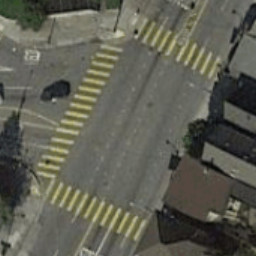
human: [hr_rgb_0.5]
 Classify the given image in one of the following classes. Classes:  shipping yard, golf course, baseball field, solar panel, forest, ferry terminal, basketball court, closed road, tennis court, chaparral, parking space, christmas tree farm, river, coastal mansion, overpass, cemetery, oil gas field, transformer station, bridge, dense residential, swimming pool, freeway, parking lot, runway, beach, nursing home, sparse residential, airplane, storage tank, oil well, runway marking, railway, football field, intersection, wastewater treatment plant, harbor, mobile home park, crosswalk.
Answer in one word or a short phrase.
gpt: crosswalk